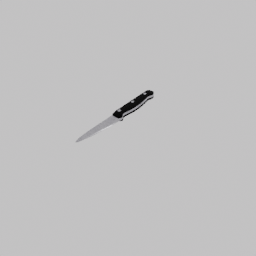
Label: tools